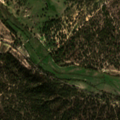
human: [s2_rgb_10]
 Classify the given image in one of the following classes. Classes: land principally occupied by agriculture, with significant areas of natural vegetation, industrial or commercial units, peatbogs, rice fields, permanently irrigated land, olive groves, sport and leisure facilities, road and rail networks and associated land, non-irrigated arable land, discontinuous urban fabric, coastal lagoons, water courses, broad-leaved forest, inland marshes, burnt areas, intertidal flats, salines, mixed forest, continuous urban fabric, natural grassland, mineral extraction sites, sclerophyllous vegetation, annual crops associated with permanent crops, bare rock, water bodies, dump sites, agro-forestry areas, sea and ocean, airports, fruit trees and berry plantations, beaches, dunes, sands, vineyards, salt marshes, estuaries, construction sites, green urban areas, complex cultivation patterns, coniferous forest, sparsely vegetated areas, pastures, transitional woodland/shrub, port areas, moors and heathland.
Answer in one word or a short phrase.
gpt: permanently irrigated land, pastures, agro-forestry areas, broad-leaved forest, mixed forest